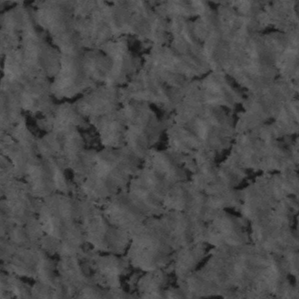
Label: frost